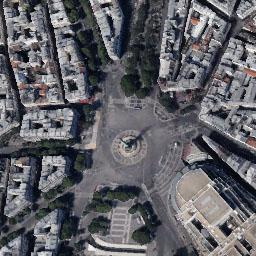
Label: roundabout